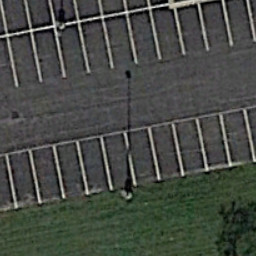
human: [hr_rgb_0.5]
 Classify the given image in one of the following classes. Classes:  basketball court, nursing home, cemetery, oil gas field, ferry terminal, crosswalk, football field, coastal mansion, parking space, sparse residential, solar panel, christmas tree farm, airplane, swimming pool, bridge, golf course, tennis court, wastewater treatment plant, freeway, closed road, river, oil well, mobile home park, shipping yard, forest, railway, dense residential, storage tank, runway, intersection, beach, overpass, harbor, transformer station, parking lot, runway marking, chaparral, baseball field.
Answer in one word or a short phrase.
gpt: parking space